Aerial crown-view tile of a tropical tree (Barro Colorado Island, Panama), acquired 20240813:
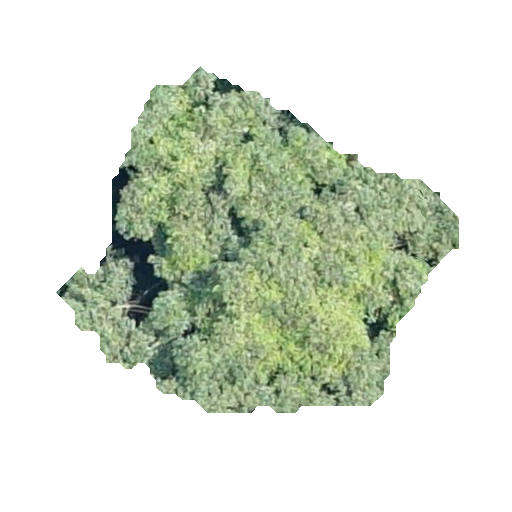
Species: Luehea seemannii
GBIF accepted scientific name: Luehea seemannii
Crown area: 131.742 m²